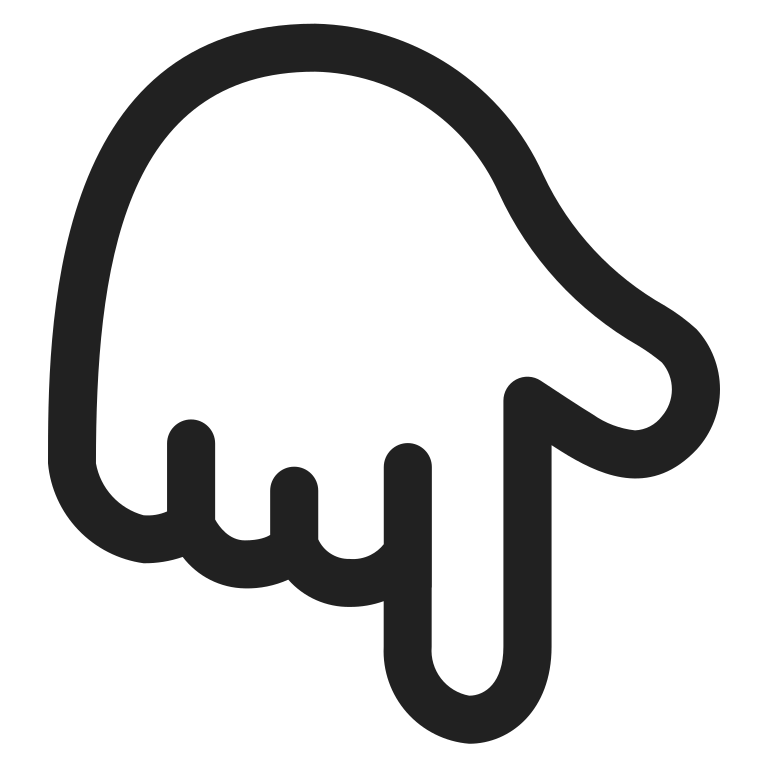
backhand index pointing down high contrast default